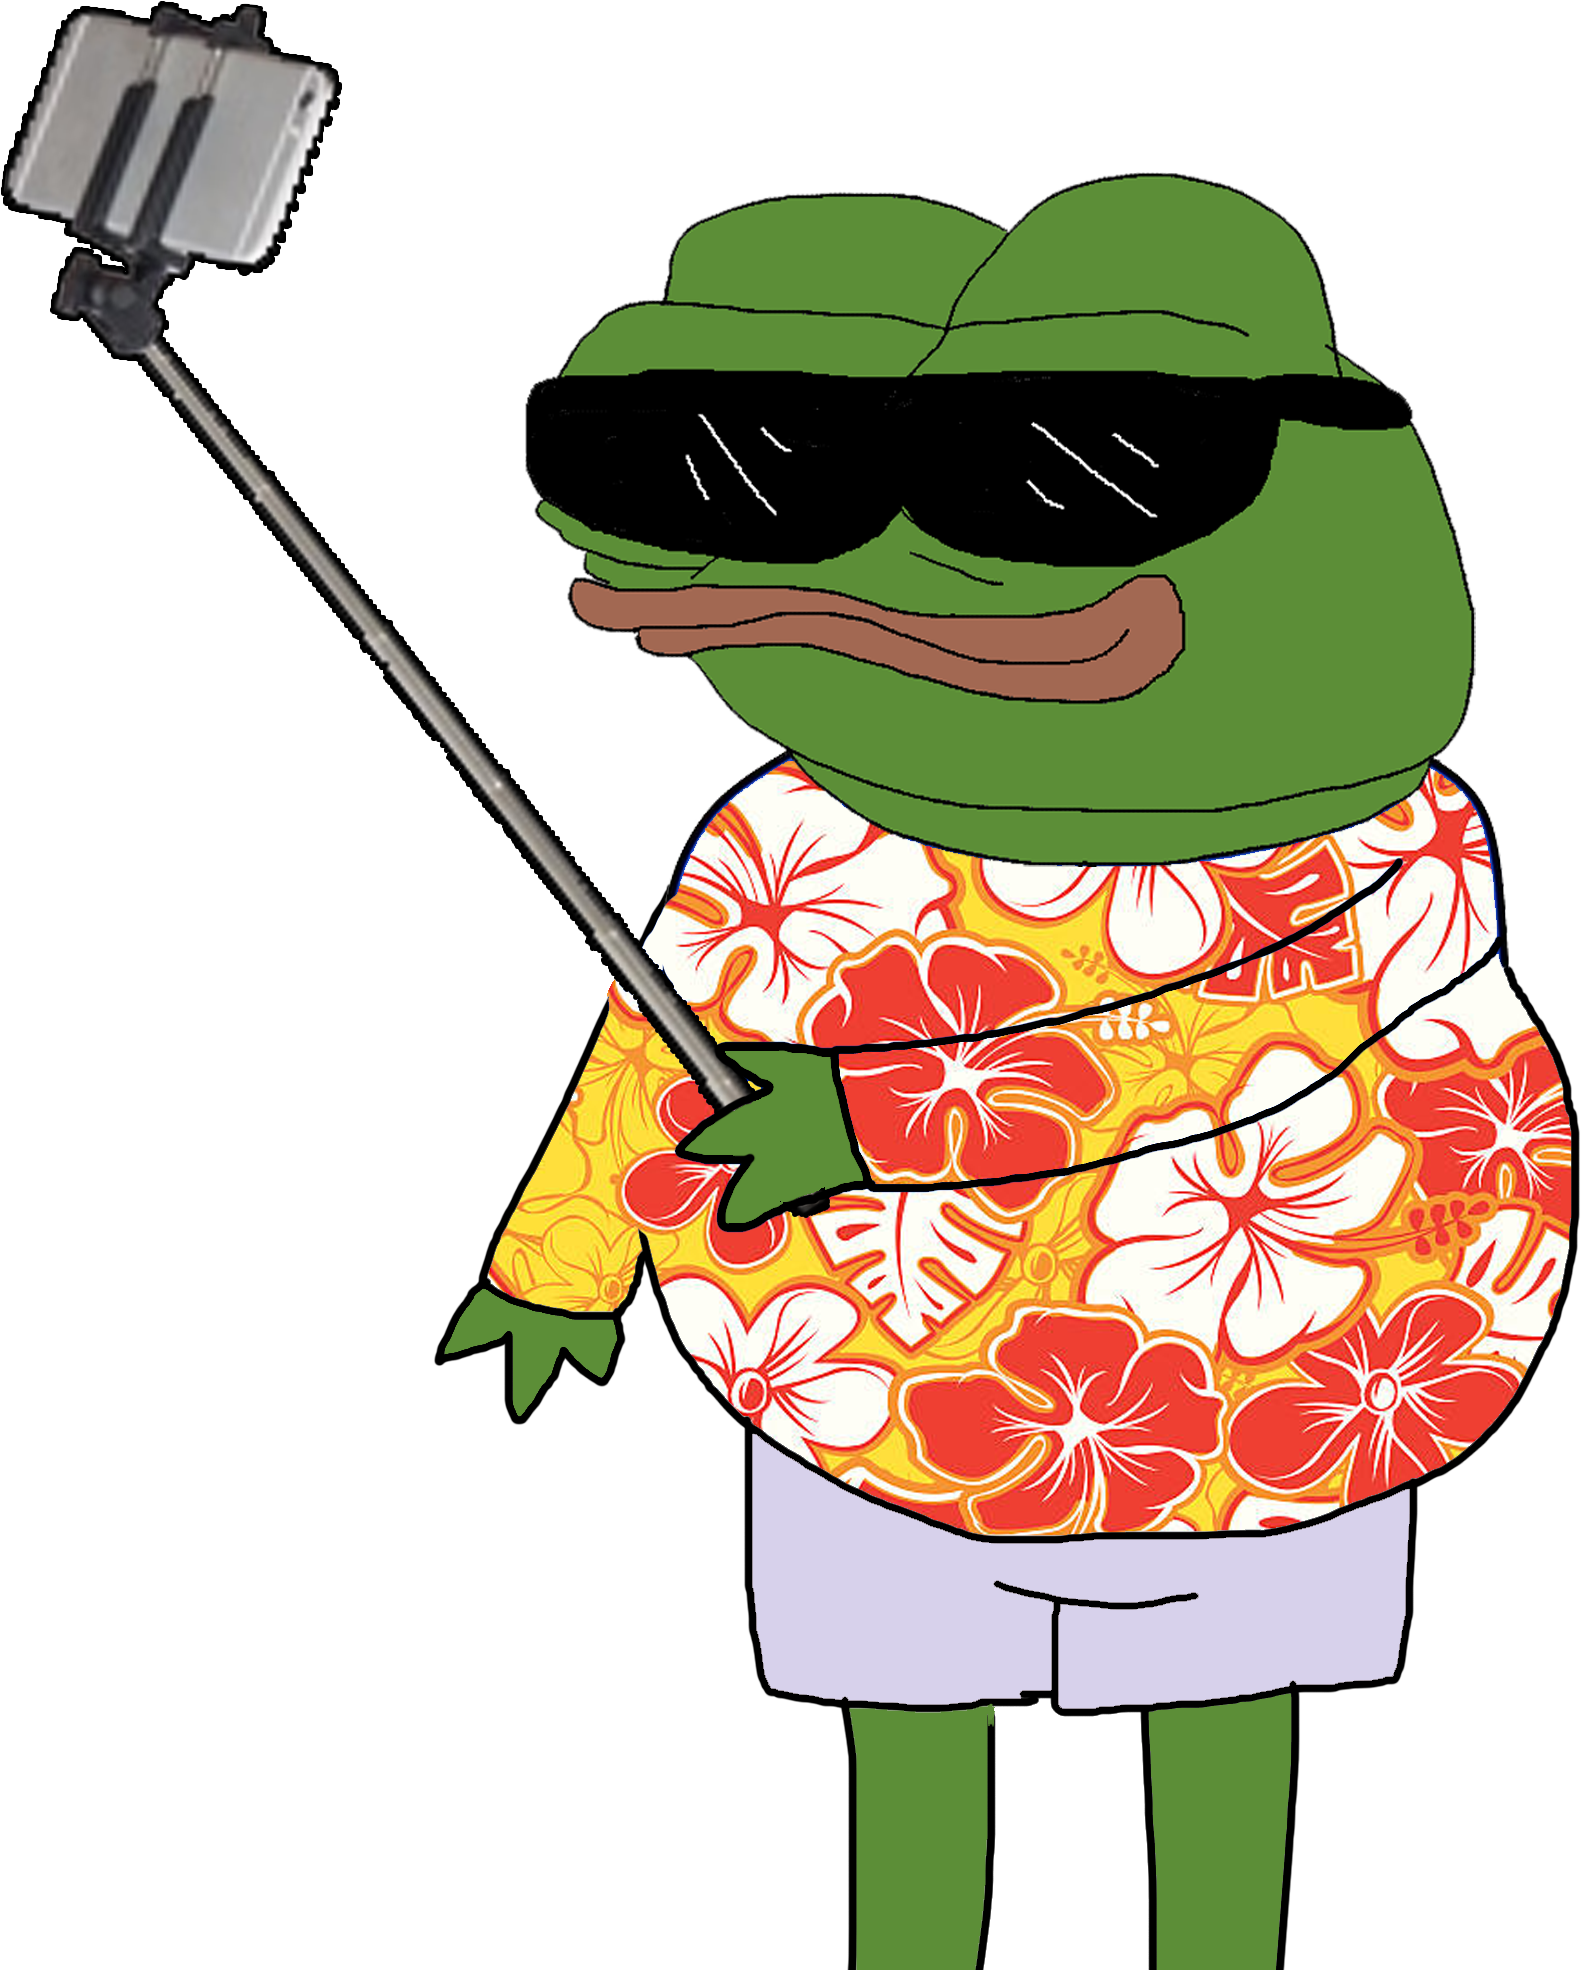
Label: 5_Pepe